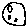
Label: moon